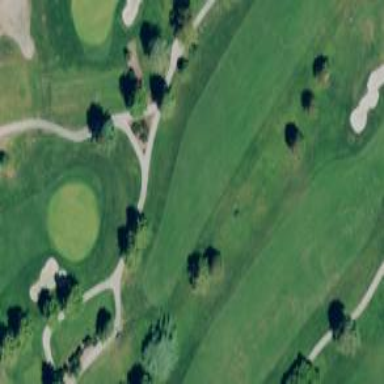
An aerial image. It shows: Service road designated as golf cart path.